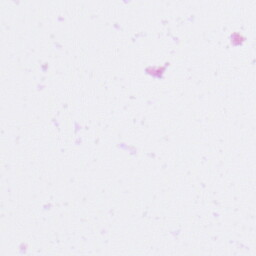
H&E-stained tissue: Pancreatic